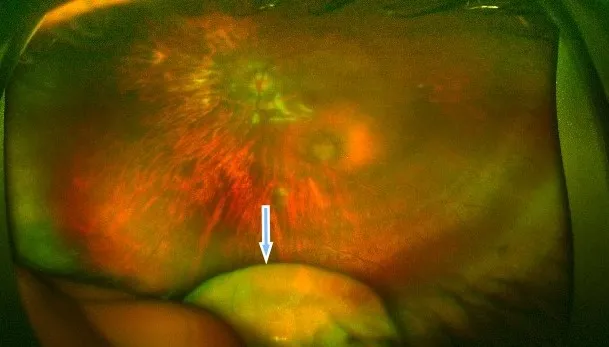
Fundus photograph of the left eye with the lens in the vitreous cavity.
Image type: ophthalmic_imaging (fundus_photograph)